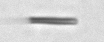
Label: fiber